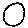
Label: circle